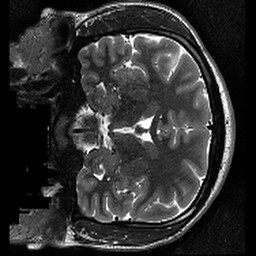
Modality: T2w
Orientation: coronal